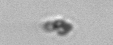
Label: detritus